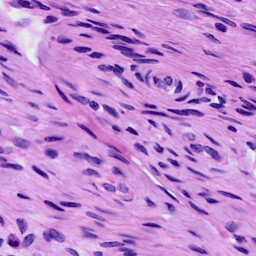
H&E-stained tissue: Cervix